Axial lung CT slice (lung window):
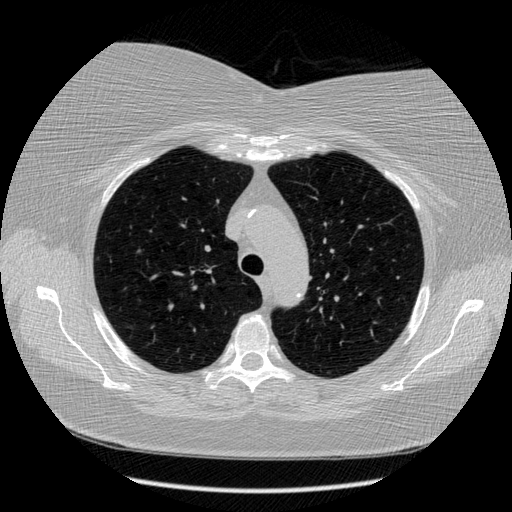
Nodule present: no